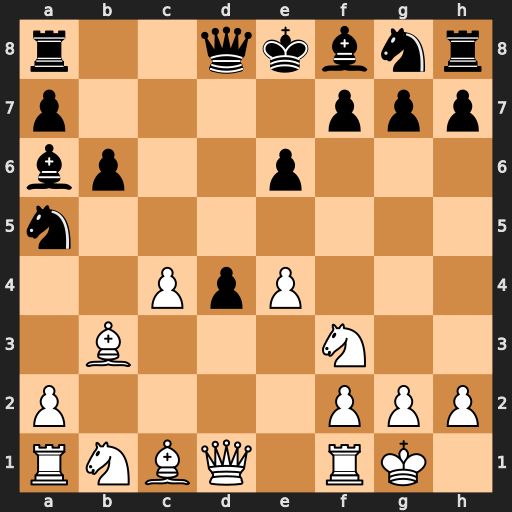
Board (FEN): r2qkbnr/p4ppp/bp2p3/n7/2PpP3/1B3N2/P4PPP/RNBQ1RK1
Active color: w
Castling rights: kq
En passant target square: -
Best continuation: Ba4+